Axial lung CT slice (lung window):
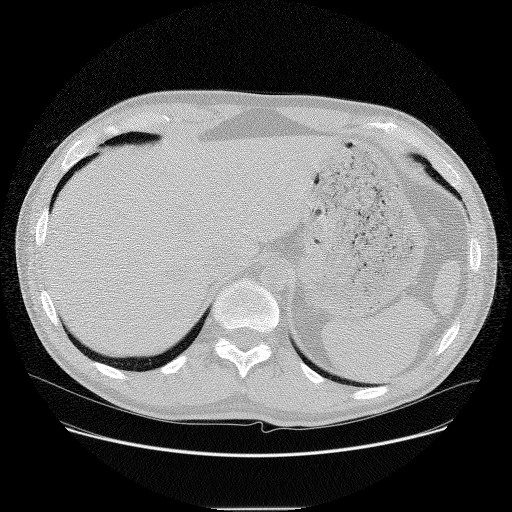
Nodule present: no